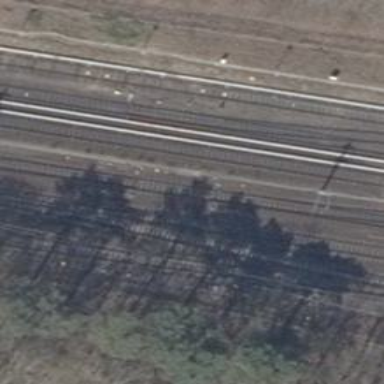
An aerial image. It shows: Railway switch with the turnout side on the left.